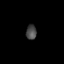
Tissue: prostate
Cell type: T cells
Senescence score: 0.7649
Nuclear area (px): 151
Mean DAPI intensity: 71.768